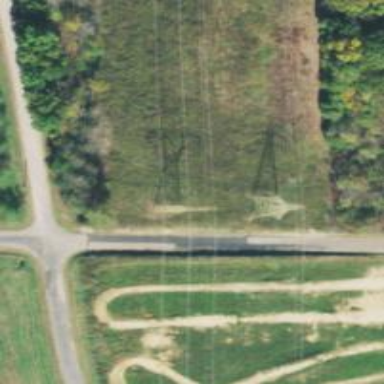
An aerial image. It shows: Lattice structure tower.